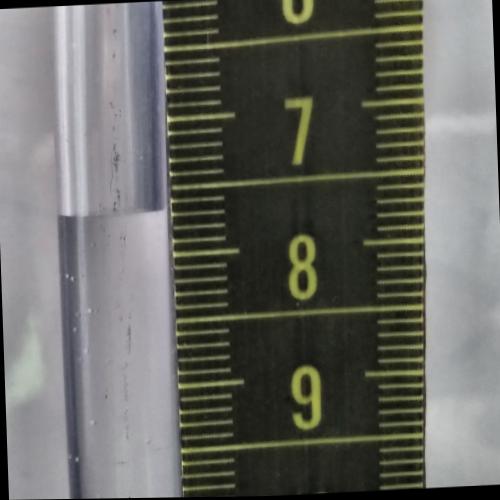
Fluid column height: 7.7 cm